Question: How to create custom loading indicator,and it'll need to fill according to response coming form server.
As per my requirement I'm attaching the image,How I need to implement the same.Please suggest
me.

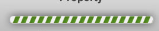
Answer: if you dont want to write you own custom control, you can use some of this <URL>
otherwise you need to implement by yourself
<URL> - for you image